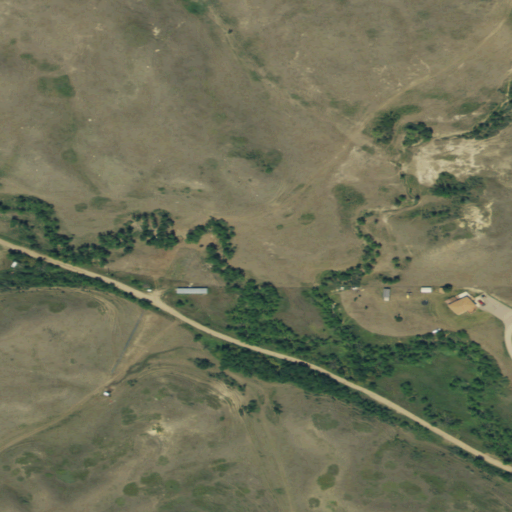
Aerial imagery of valley in North Dakota named Miller Coulee containing grassland, open development, shrub, woody wetlands, and low intensity development